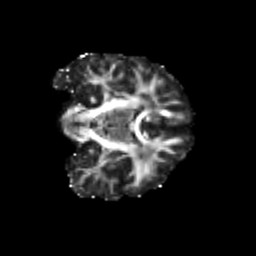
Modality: FA
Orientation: coronal
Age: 20
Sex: female
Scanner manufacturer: siemens
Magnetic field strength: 3 T
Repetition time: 3.5 s
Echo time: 0.125 s